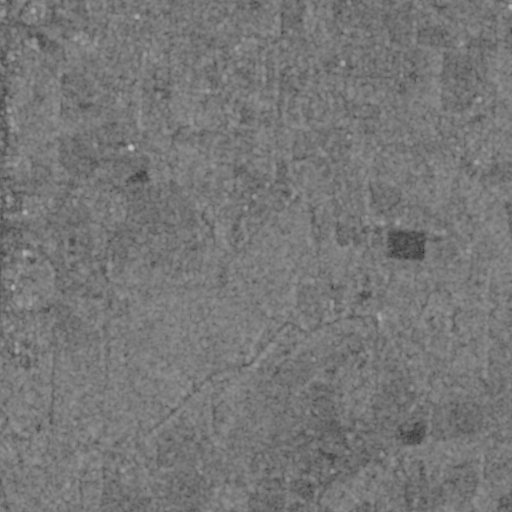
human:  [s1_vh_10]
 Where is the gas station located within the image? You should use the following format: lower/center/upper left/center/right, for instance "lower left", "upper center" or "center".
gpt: The gas station is located in the upper left of the image.
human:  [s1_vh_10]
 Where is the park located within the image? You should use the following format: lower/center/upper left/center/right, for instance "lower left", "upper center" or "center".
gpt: The park is located in the center left of the image.
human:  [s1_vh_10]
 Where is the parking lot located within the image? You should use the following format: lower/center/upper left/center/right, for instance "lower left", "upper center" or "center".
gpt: The parking lot is located in the upper right of the image.
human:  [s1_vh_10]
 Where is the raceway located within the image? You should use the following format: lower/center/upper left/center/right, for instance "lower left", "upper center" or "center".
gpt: The raceway is located in the upper right of the image.
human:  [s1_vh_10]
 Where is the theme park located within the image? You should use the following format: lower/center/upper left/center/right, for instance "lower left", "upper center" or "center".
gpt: The theme park is located in the upper right of the image.
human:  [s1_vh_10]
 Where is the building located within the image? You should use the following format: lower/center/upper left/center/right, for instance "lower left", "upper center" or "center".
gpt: The building is located in the upper of the image.
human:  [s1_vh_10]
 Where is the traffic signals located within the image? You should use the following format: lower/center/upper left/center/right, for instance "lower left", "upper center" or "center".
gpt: The traffic signals is located in the upper left of the image.
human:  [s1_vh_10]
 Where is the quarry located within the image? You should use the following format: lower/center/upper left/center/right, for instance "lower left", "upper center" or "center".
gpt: There is no quarry in the image.

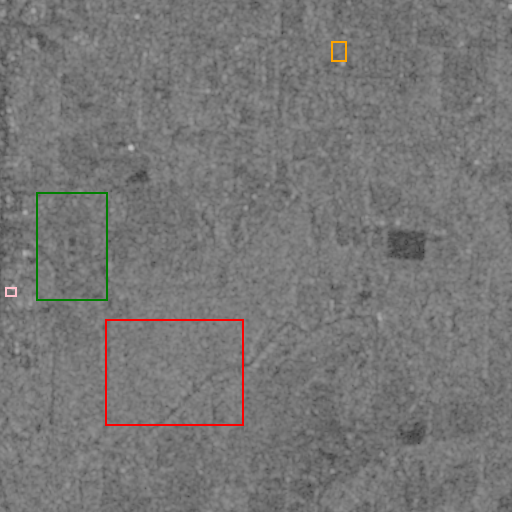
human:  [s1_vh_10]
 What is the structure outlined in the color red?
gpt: The structure outlined in red is a crop field.
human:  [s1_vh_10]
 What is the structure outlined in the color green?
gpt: The structure outlined in green is a park.
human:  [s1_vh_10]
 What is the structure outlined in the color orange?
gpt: The structure outlined in orange is a theme park.
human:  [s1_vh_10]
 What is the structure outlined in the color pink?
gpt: The structure outlined in pink is a building.
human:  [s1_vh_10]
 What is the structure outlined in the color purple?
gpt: There is no purple outline.